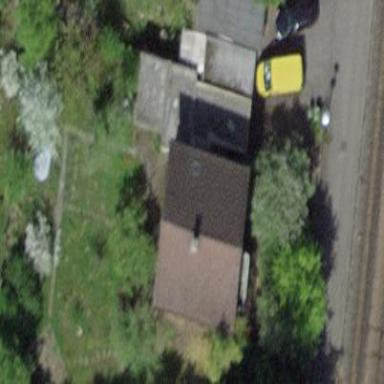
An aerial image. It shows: Detached building.